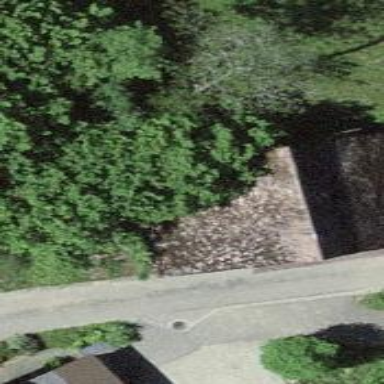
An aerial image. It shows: Barn.